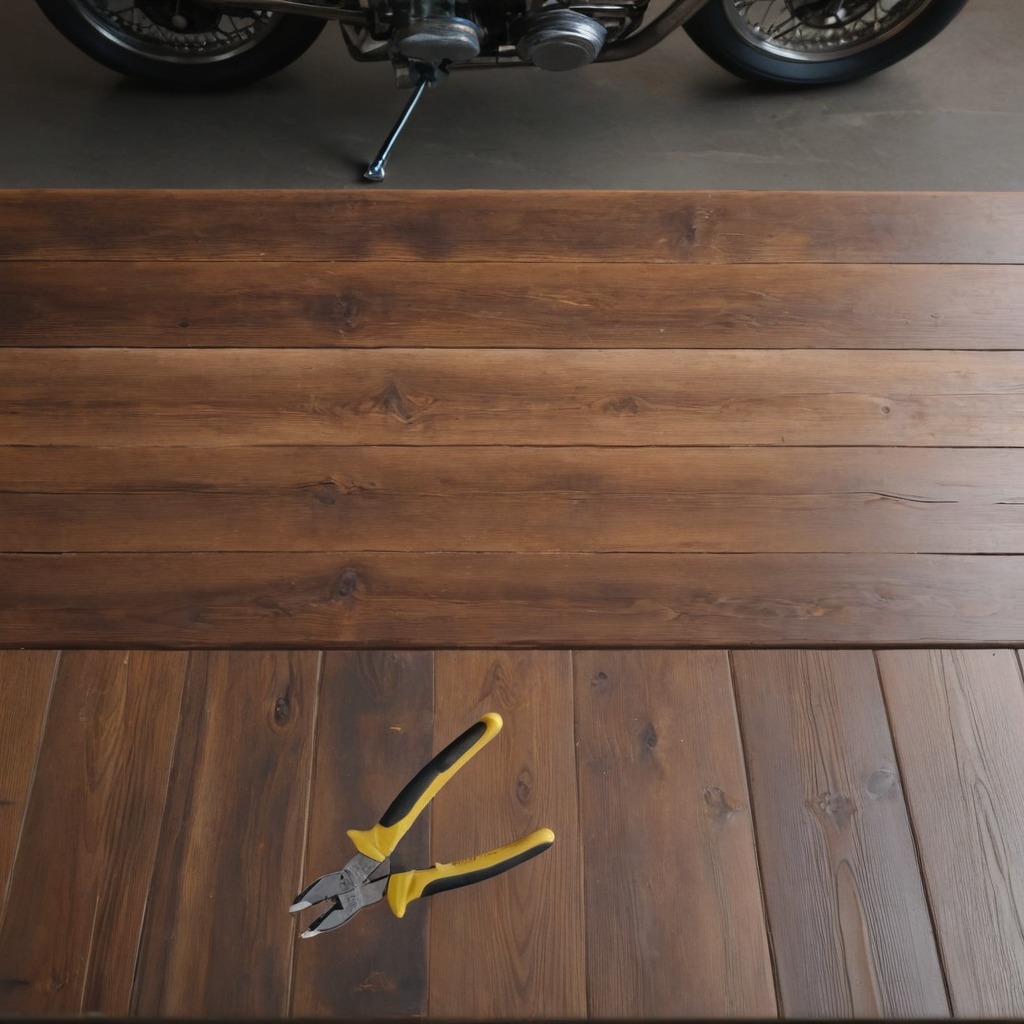
A plier is lying on the table.